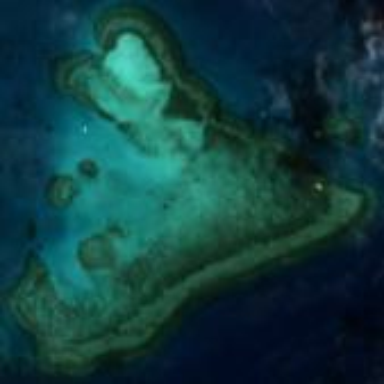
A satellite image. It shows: Beautiful reef in its natural state.